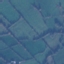
Land use / land cover class: Pasture